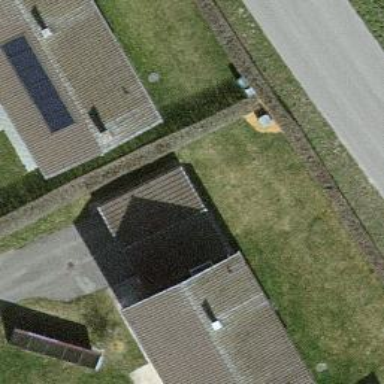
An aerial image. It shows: Garage.